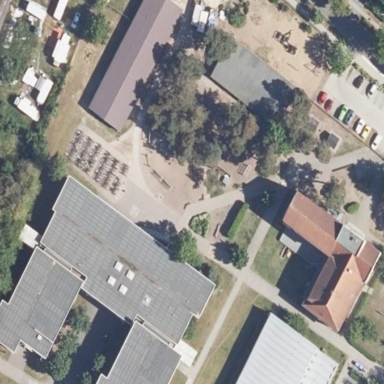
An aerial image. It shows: School with fence around it.